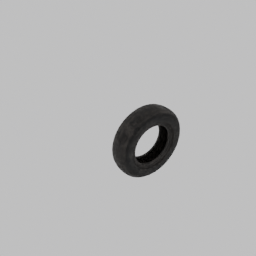
Label: mechanical